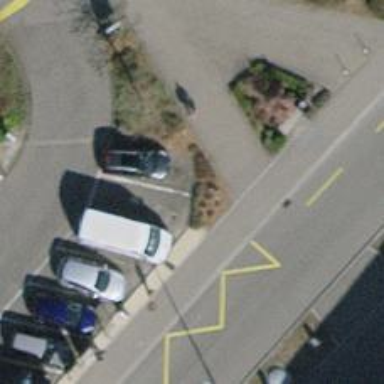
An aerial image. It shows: Charging station.